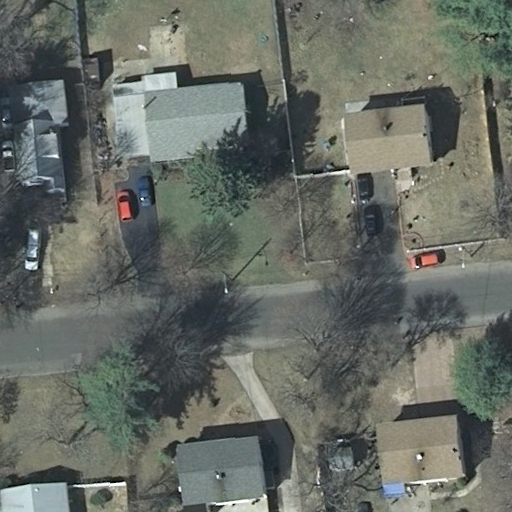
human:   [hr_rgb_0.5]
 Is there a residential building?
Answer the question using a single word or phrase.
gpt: yes

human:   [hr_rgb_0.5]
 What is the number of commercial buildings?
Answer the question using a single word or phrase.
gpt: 0

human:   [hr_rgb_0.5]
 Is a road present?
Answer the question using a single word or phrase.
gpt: yes

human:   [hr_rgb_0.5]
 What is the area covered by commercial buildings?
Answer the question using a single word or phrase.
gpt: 0m2

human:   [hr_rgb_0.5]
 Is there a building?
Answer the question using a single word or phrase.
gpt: yes

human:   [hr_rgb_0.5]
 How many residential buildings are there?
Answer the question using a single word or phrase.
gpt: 6

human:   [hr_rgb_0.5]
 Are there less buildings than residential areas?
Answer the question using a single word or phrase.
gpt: no

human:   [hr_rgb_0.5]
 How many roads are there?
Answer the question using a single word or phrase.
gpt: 1

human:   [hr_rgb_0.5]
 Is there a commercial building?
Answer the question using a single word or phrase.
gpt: no

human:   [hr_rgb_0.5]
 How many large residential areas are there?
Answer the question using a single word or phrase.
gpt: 1

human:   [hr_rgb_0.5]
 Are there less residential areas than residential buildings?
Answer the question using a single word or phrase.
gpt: yes

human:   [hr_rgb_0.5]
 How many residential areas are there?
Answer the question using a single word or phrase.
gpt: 1

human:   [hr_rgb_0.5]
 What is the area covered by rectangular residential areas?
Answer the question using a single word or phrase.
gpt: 10611m2

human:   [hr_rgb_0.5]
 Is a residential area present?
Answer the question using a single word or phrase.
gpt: yes

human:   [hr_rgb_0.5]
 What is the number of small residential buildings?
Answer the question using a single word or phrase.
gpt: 1

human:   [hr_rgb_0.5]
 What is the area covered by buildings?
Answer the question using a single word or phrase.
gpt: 1300m2

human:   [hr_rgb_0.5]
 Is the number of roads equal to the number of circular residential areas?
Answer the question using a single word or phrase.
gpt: no

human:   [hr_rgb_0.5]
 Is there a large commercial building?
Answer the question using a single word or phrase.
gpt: no

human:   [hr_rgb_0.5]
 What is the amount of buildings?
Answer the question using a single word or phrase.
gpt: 6

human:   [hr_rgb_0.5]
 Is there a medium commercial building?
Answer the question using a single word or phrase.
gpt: no

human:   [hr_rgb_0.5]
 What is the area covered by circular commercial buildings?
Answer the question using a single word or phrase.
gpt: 0m2

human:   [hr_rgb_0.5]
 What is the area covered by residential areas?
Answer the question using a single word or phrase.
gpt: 10611m2

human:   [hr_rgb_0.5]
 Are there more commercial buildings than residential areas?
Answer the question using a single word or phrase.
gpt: no

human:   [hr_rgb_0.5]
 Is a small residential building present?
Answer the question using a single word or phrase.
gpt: yes

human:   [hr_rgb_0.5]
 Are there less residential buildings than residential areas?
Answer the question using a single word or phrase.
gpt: no

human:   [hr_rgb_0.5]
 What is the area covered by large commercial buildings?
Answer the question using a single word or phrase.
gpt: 0m2

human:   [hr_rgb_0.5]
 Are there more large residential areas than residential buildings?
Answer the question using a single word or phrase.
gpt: no

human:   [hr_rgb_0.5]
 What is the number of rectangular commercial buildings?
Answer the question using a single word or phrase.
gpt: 0

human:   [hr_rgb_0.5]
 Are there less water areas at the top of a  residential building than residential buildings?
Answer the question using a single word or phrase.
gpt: yes

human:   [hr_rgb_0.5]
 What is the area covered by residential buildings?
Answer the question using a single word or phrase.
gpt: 1300m2

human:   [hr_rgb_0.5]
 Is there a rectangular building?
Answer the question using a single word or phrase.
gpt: yes

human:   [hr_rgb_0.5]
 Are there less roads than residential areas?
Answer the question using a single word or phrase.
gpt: no

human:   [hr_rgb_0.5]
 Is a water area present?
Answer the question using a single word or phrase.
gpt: no

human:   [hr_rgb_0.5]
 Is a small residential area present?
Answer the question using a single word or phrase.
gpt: no

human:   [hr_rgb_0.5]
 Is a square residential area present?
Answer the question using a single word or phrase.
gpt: no

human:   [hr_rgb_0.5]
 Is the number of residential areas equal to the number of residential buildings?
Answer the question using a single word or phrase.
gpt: no

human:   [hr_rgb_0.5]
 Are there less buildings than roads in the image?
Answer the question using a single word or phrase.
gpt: no

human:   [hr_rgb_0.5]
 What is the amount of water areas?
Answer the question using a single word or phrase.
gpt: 0

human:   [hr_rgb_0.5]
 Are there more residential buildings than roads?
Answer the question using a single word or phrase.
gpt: yes

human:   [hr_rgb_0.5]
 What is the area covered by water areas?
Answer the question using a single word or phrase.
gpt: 0m2

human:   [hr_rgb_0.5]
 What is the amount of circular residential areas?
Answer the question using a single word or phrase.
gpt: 0

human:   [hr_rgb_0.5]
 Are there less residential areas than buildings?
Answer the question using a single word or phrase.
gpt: yes

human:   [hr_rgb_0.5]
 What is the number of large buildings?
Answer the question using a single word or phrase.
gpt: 0

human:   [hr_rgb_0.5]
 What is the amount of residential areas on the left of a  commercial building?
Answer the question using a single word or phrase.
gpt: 0

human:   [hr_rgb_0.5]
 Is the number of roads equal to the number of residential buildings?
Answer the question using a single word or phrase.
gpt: no

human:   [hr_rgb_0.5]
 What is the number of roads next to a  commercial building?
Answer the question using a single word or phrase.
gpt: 0

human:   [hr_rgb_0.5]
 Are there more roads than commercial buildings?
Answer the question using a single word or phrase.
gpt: yes

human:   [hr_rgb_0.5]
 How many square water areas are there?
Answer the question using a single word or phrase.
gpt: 0

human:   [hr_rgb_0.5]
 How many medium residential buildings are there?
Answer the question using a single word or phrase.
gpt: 5

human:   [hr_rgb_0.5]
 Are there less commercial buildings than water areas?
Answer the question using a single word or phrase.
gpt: no

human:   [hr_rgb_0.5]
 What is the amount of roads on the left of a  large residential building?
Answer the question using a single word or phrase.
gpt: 0

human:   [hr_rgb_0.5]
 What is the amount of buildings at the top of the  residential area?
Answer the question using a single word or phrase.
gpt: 3

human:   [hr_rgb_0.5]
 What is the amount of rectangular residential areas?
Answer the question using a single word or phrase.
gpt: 1

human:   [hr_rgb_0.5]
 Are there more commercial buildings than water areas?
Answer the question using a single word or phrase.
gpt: no

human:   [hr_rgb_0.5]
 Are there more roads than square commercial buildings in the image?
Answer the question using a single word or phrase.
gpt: yes

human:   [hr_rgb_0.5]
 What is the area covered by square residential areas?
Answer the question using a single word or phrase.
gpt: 0m2

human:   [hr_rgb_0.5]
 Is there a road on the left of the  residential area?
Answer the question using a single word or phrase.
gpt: no

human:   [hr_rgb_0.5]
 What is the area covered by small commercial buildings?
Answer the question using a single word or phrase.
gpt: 0m2

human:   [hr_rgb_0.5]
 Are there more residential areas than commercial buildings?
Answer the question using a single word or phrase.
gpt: yes

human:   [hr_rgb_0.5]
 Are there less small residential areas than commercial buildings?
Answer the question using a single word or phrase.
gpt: no

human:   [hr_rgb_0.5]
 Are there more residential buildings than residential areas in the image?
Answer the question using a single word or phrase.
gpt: yes

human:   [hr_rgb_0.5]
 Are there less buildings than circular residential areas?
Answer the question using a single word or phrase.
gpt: no

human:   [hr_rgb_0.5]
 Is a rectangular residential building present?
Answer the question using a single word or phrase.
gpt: yes

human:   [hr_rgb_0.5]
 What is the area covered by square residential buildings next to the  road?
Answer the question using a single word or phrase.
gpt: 0m2